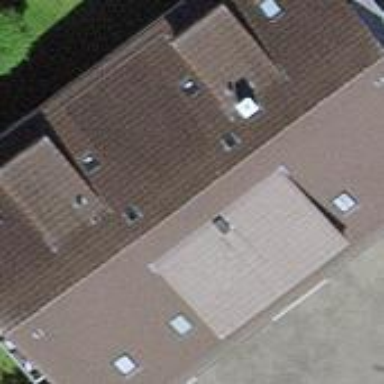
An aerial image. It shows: Gabled roof on residential building.